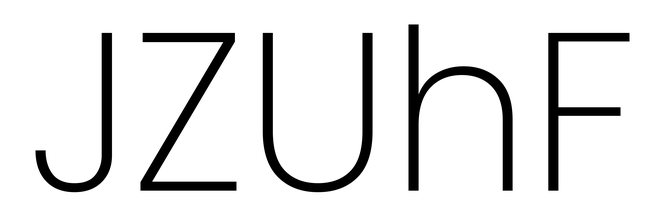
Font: Poppins-ExtraLight